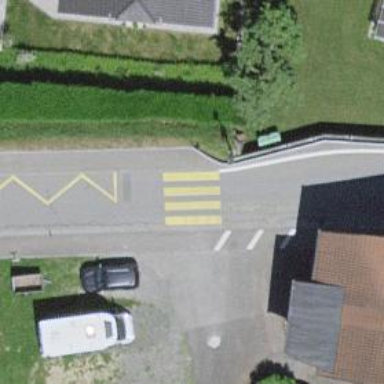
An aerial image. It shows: Zebra crossing on the road.